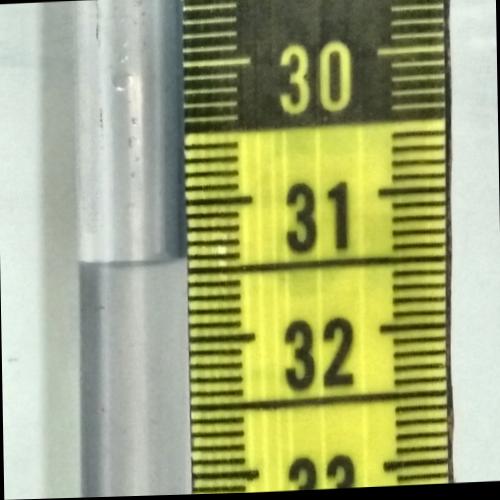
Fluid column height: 31.4 cm